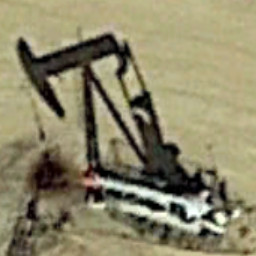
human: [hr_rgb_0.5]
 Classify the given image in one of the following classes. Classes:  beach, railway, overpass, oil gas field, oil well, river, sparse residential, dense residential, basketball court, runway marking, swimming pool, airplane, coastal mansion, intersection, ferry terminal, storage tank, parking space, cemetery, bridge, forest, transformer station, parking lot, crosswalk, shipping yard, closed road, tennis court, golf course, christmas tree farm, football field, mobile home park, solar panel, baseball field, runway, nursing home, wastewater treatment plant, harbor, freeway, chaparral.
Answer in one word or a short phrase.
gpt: oil well